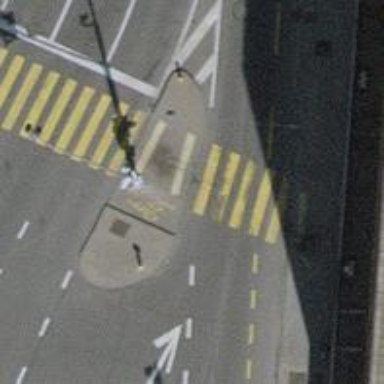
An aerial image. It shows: Crossing equipped with traffic signals. It is zebra crossing.